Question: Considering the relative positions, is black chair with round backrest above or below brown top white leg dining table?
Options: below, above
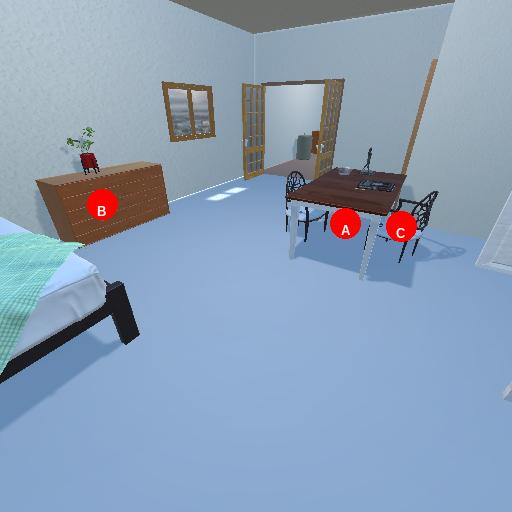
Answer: below